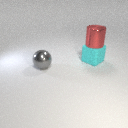
large cyan rubber cube below large red metal cylinder